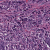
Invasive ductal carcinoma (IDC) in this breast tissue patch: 1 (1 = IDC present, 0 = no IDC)